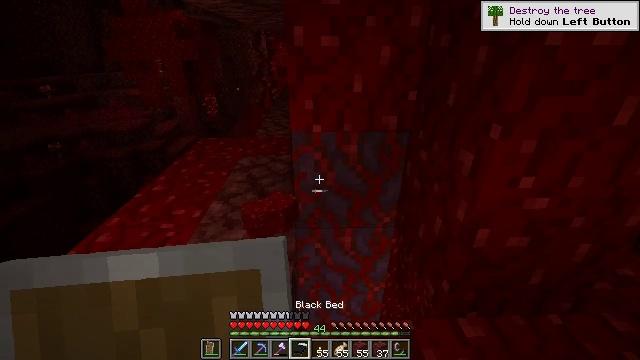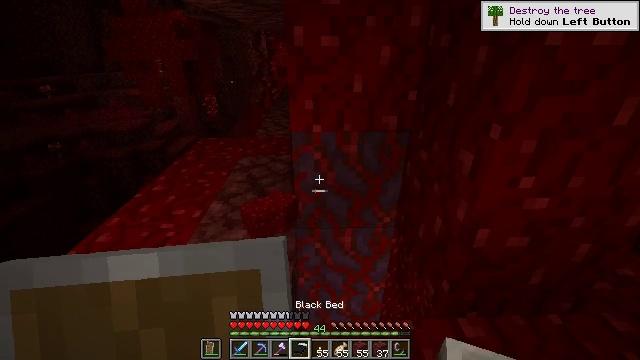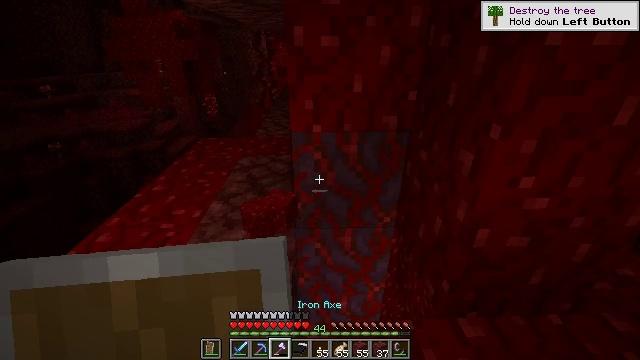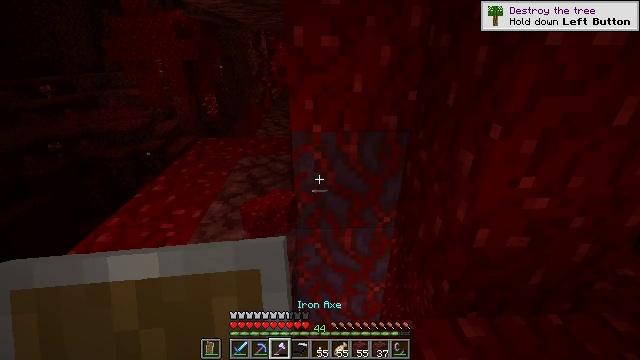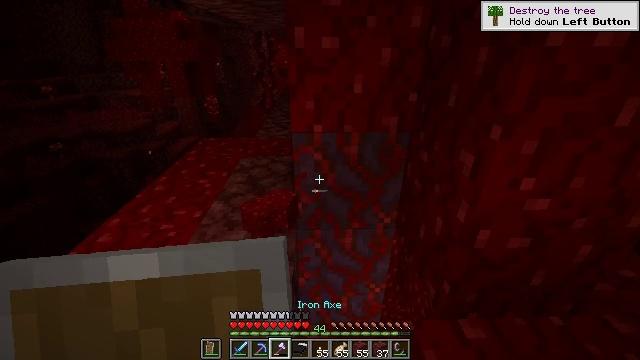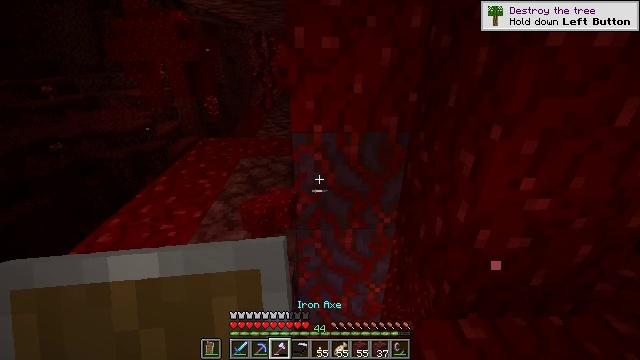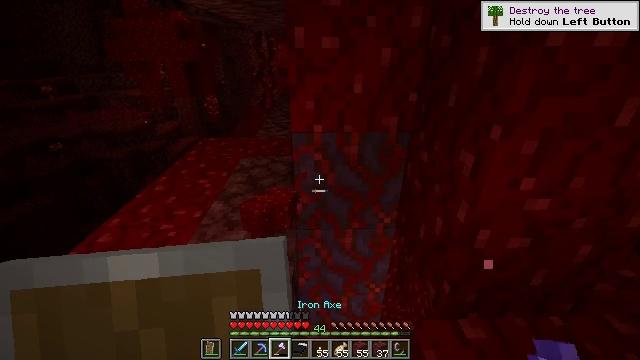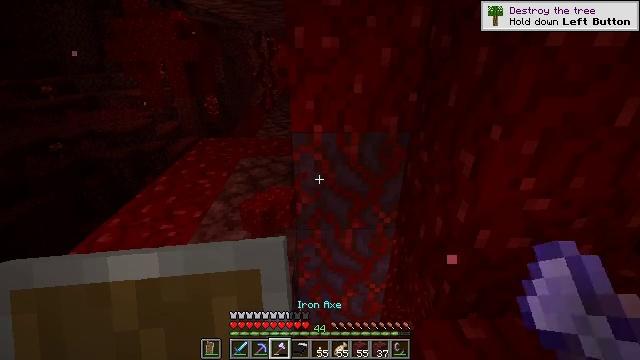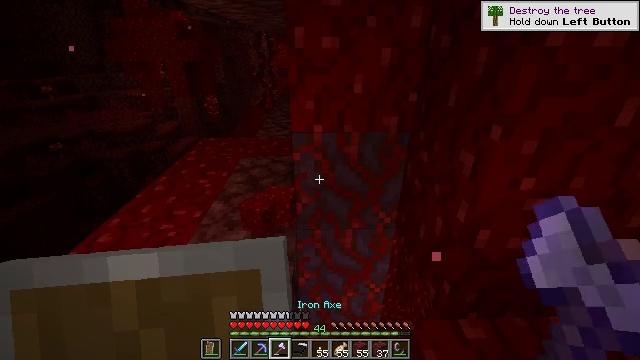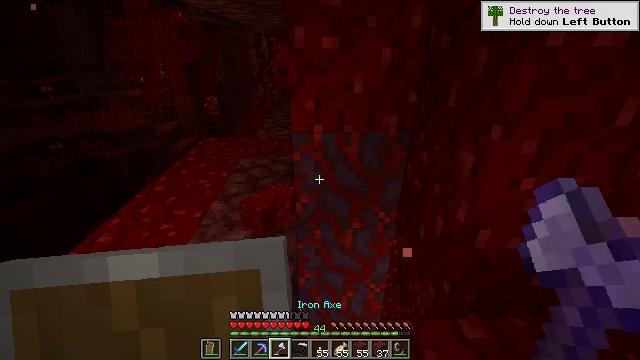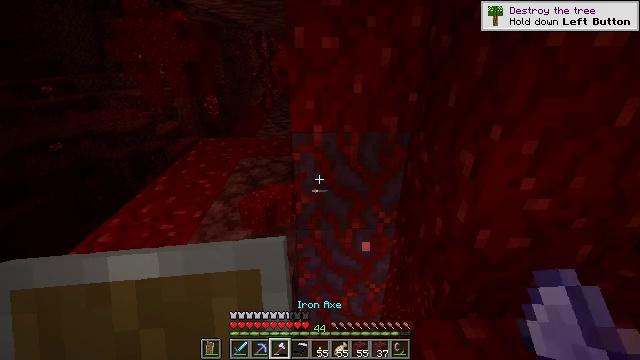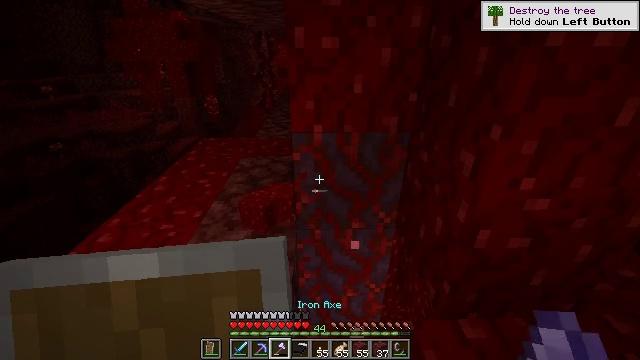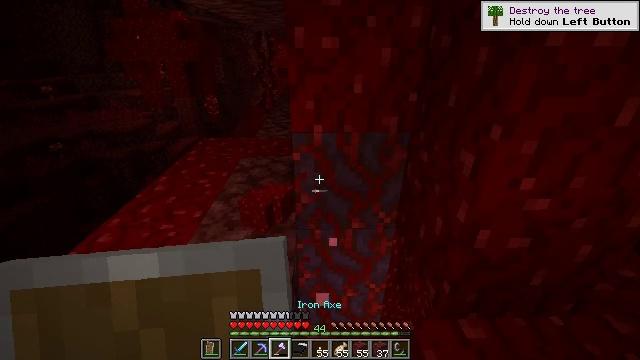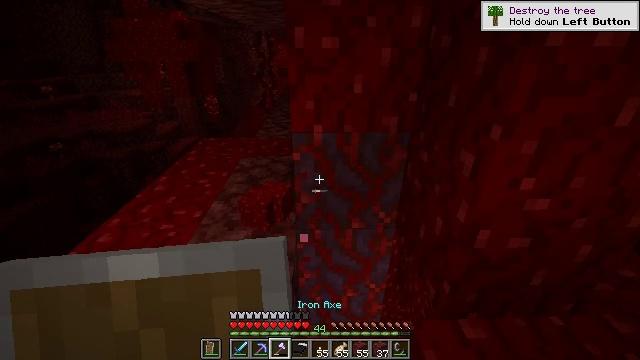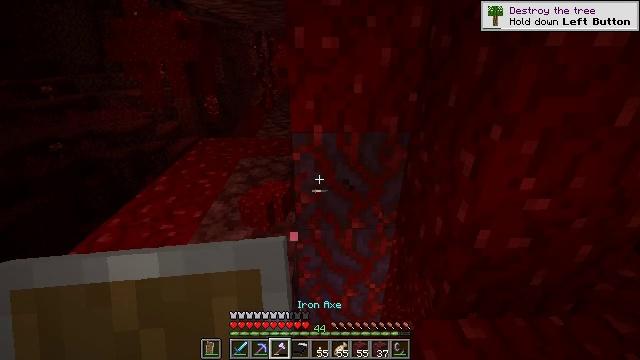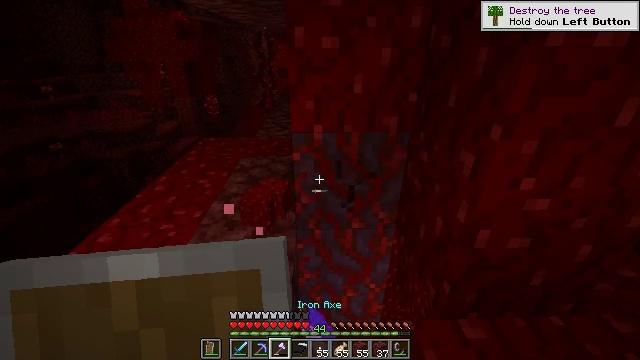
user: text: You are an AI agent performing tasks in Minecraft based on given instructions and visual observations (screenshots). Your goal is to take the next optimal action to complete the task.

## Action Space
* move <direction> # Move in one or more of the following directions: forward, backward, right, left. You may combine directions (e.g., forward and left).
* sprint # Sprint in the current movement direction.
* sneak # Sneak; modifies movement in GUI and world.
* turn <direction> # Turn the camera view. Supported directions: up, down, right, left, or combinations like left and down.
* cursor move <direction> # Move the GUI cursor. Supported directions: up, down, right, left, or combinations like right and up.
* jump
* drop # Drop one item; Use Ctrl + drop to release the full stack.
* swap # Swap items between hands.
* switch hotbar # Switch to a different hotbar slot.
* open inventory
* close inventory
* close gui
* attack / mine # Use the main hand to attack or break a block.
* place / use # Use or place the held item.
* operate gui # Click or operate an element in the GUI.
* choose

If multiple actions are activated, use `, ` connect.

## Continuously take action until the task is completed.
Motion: motion action
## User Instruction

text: Mine the crimson stem in the Nether.
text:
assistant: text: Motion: no_op
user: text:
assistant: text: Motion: no_op
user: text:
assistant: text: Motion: no_op
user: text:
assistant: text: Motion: no_op
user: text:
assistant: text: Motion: no_op
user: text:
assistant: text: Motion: no_op
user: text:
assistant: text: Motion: no_op
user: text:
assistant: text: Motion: no_op
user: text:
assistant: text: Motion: no_op
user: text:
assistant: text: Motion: no_op
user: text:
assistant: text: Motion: no_op
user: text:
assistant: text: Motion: no_op
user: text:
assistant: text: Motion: no_op
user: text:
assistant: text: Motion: attack / mine
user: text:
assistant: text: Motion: attack / mine
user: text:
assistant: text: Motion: attack / mine
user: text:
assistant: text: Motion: attack / mine
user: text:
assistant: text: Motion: attack / mine
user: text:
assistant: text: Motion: attack / mine
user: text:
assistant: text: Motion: attack / mine
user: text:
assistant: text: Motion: attack / mine
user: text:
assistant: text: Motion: attack / mine
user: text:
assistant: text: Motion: attack / mine
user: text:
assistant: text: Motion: attack / mine